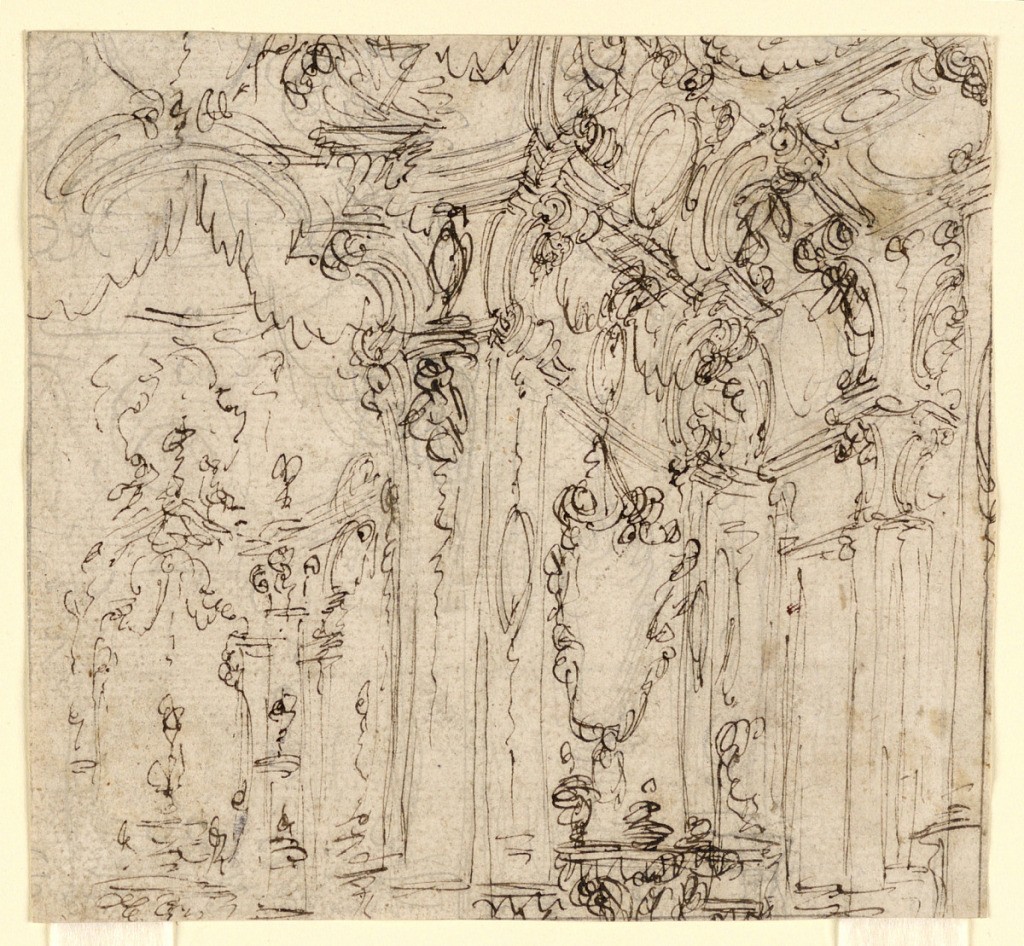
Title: Stage Design: Hall in a Palace
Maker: Ferdinando Galli Bibiena, 1657 – 1743
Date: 1725–50
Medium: Pen and brown ink, over black chalk on white laid paper
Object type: Drawing
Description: Horizontal format. Visible are two aisles, rectangulary disposed to each other. At the back wall at right is a looking glass hanging above a console table with three vases. The room at left has vases in niches. On the reverse is a part of a geometrical perspective construction.